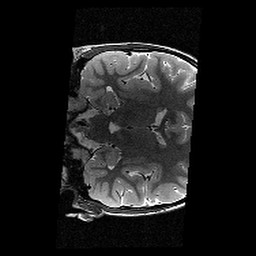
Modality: T2w
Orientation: coronal
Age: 10
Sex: male
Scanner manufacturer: siemens
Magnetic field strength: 3 T
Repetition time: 9.23 s
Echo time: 0.067 s